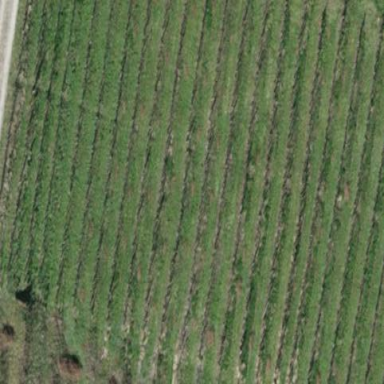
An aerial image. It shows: Vineyard where grapes are grown.